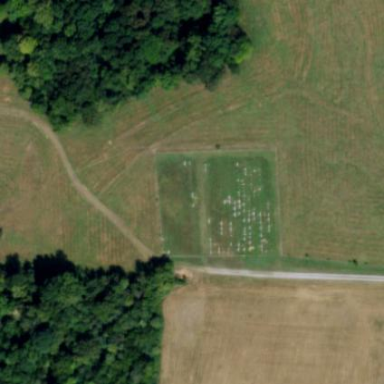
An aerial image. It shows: Cemetery.